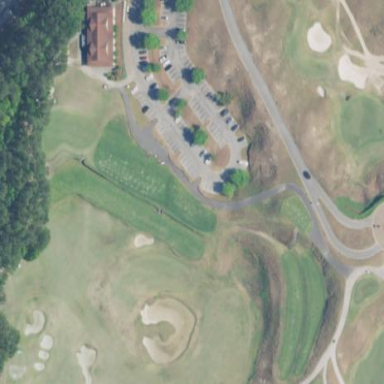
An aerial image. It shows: Golf tee on grassy land.